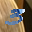
Label: 3